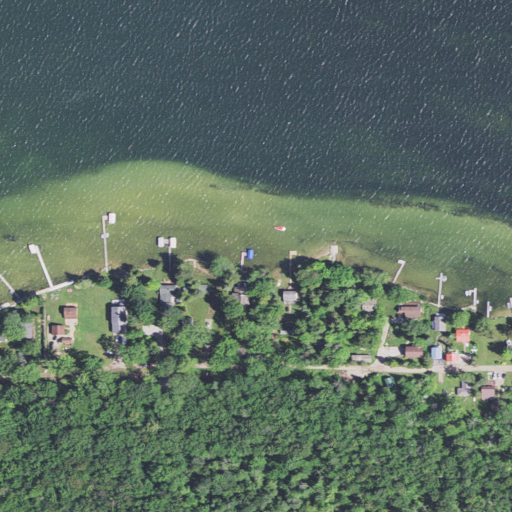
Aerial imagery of cape in Michigan named Bay Point containing open water, woody wetlands, open development, herbaceous wetlands, mixed forest, low intensity development, evergreen forest, and barren land